Interaction volume radius: 5 \u00c5
Interaction volume height: 10 \u00c5
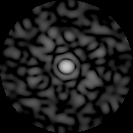
Disorder parameter: 0.8033